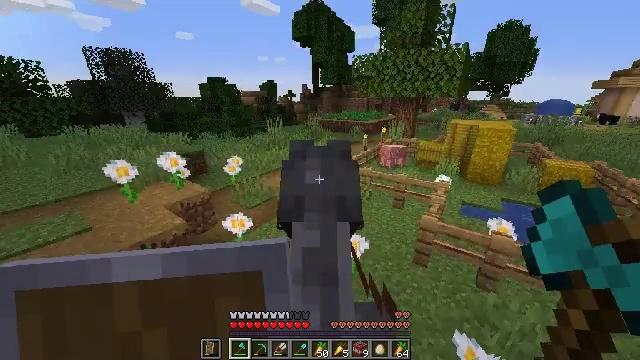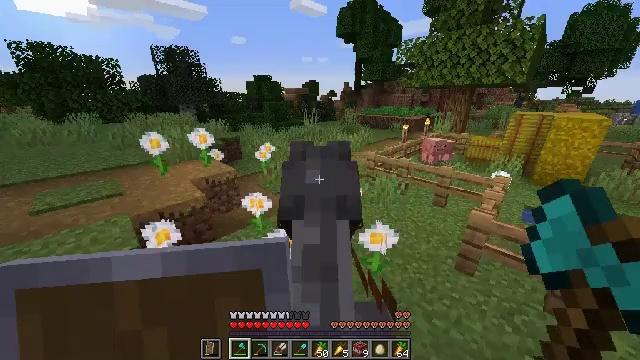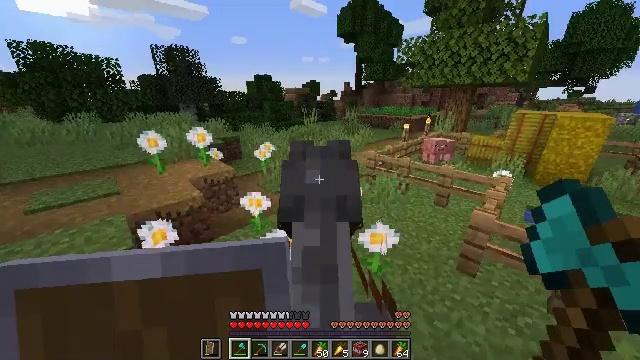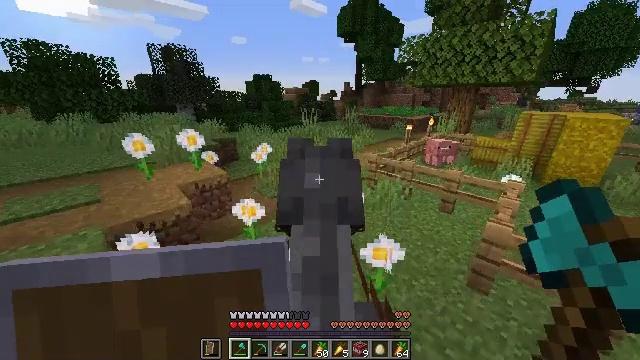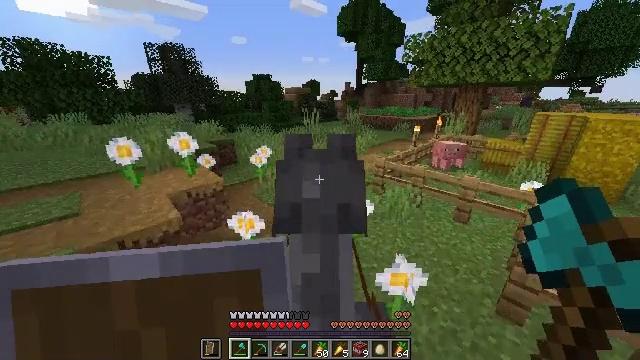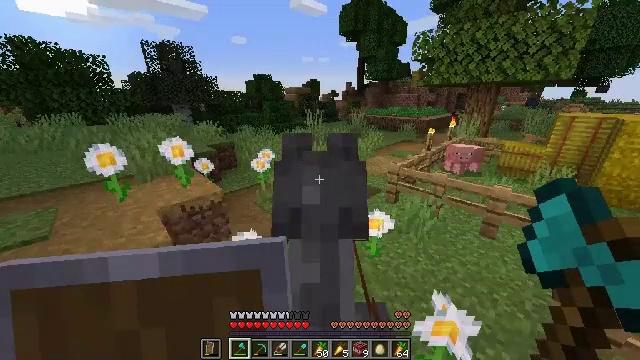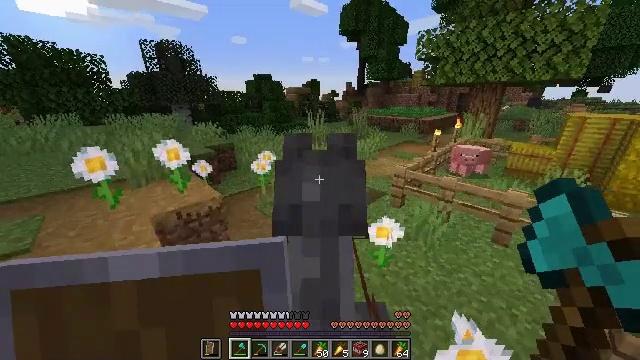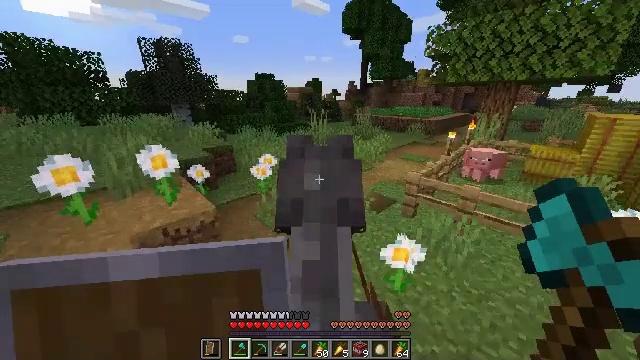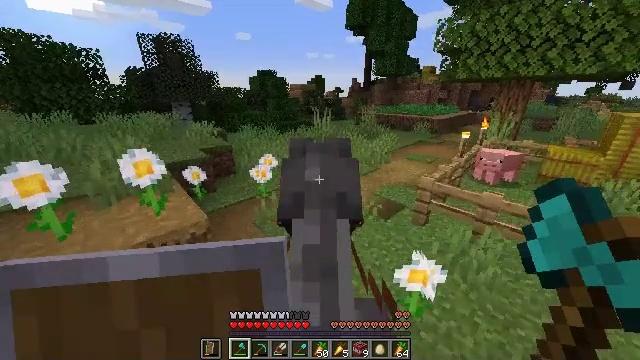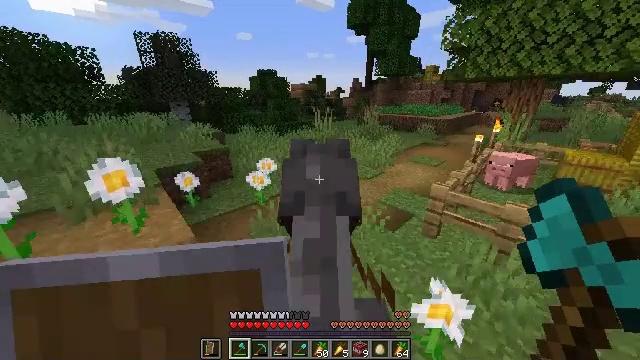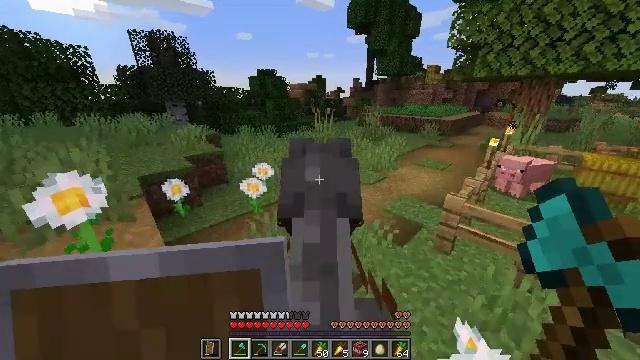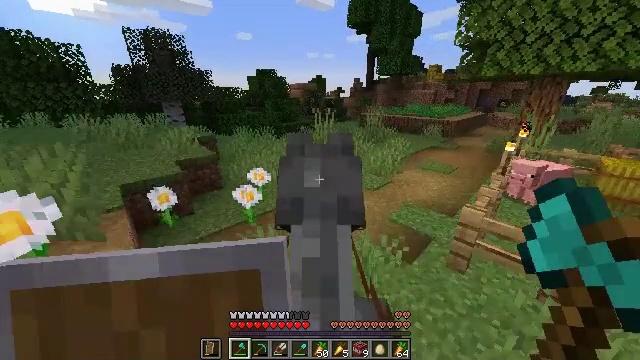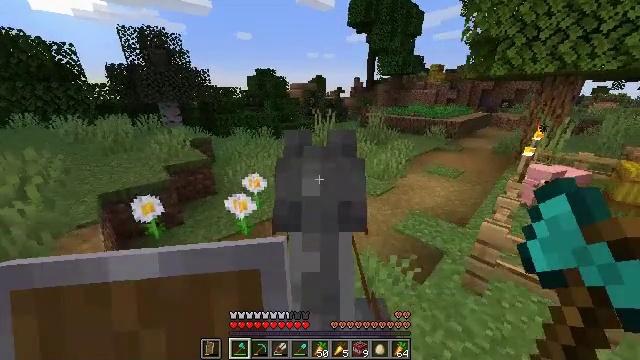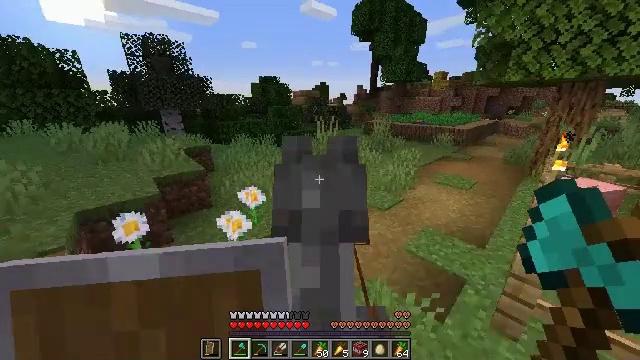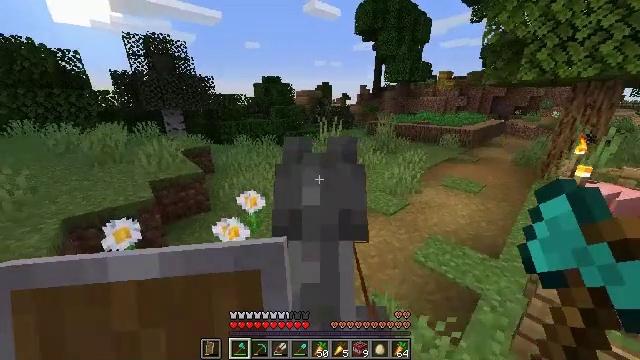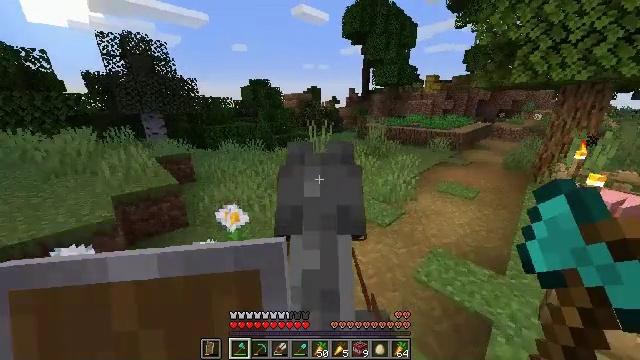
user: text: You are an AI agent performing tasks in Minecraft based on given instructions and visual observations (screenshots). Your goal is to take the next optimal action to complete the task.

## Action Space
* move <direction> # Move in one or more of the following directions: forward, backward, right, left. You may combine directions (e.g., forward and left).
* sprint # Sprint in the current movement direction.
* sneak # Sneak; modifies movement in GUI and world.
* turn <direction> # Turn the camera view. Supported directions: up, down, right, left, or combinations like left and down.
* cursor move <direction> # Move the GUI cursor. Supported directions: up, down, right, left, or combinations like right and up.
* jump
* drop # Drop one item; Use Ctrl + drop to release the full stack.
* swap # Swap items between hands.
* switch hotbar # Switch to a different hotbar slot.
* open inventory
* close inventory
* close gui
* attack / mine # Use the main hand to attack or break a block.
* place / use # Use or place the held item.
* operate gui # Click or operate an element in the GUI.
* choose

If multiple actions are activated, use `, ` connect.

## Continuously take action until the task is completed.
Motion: motion action
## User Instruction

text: Gather carrots from the field.
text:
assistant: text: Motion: move forward and move left, sprint, turn left
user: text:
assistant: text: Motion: move forward and move left, sprint
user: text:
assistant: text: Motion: move forward and move left, sprint
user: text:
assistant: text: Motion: move forward and move left, sprint
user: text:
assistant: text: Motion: move forward, sprint
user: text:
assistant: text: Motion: move forward, sprint
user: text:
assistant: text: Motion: move forward, sprint
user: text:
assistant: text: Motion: move forward, sprint
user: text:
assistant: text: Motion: move forward, sprint
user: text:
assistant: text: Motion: move forward, sprint
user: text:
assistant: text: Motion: move forward, sprint
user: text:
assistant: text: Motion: move forward, sprint
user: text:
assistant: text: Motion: move forward, sprint, turn left and up
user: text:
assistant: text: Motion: move forward, sprint, turn right
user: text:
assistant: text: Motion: move forward, sprint, turn right
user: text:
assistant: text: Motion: move forward, sprint, turn right
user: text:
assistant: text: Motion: move forward, sprint, turn right
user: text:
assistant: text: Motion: move forward, sprint, turn right
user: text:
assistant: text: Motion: move forward, sprint, turn right
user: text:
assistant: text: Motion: move forward, sprint, turn right
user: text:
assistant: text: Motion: move forward, sprint, turn right
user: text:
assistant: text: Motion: move forward, sprint
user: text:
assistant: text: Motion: move forward, sprint
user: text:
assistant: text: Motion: move forward, sprint
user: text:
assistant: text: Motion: move forward, sprint
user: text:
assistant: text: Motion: move forward, sprint
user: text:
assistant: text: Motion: move forward, sprint
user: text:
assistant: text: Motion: move forward, sprint
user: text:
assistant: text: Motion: move forward, sprint, turn right
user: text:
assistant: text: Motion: move forward, sprint, turn right